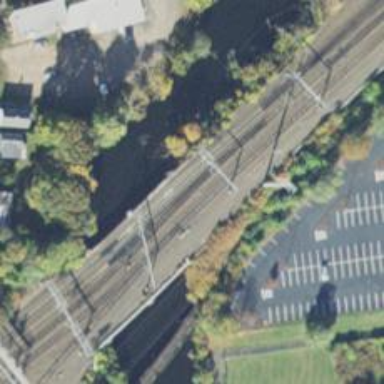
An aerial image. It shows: Bridge over railway line.